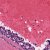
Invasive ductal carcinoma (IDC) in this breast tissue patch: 0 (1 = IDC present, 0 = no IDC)